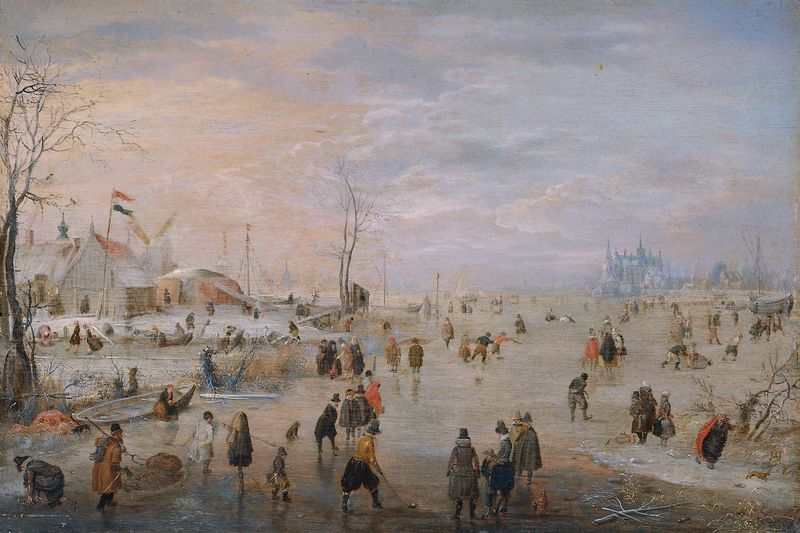
Titel: Eisvergnügen
Künstler: Hendrick Avercamp
Standort: Amsterdam
Institution: Rijksmuseum
Schlagwörter: baum, berg, blau, gemälde, himmel, mann, meer, schatten, wasser, weiß, wolken, bäume, frauen, landschaft, menschen, ocker, see, stadt, ufer, äste, frankreich, frau, grau, hell, hut, hüte, kleider, licht, männer, orange, pastell, schwarz, eis, haus, rot, schloss, schnee, tuch, beige, gesellschaft, leute, menge, zylinder, mützen, barock, mensch, stehen, holland, niederlande, öl, ast, gracht, horizont, häuser, hügel, kalt, sonnenaufgang, spiegelung, weite, windmühle, zweige, gehen, kirche, sonne, mantel, kind, rosa, bauern, boot, boote, genre, kahn, kinder, farbig, schiff, schiffe, fahnen, fassade, genrebild, perspektive, unterhaltung, fahne, mast, heu, russland, dorf, giebel, sonnenuntergang, kahl, hütten, winter, kuppel, masten, staffage, spielen, monet, reflexe, ruderboot, sport, vergnügen, widerschein, segelboote, gruppen, burg, scheune, türme, dom, kälte, moskau, niederländisch, wimpel, kathedrale, schläger, fachwerk, winterlandschaft, breughel, spiele, blattlos, schlitten, schlittschuhlaufen, gestrüpp, pluderhose, frieren, familien, zelt, januar, gefroren, bott, petersburg, mist, polo, eisig, dezember, eisfläche, schlittschuh, schlittschuhe, schlittschulaufen, eislauf, eislaufen, eisläufer, gefrorener fluss, kahle bäume, wintersport, frauen männer, aldegrever, februar, mistgabel, heugabel, wimmelbild, puck, hockey, mesnchen, eismeer, eishockey, esi, gefrohren, eisstockschiessen, eus, gefrorener see, grachtenlauf, segelmsten, fruen, schlittschuhfahren, süaß, schiss, lühl, eishockex